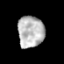
Tissue: prostate
Cell type: Epithelial cells
Senescence score: 0.3019
Nuclear area (px): 812
Mean DAPI intensity: 183.789